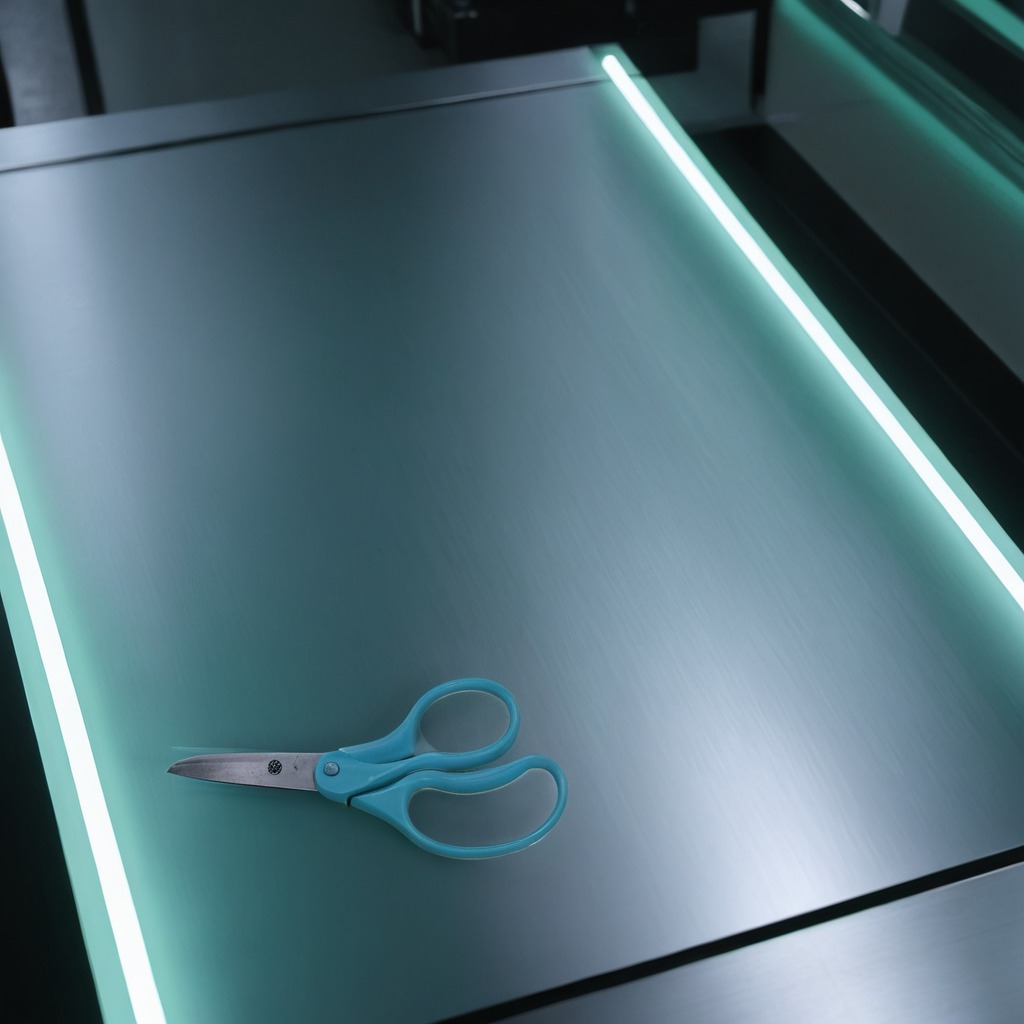
A scissor lies on a metal table in a machine shop under fluorescent lights.